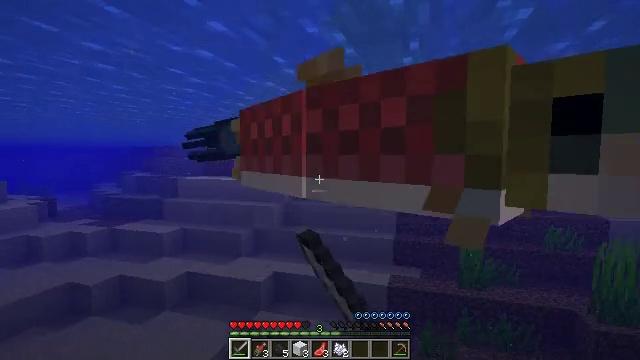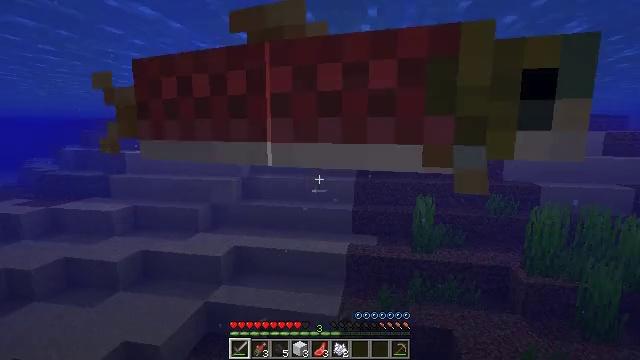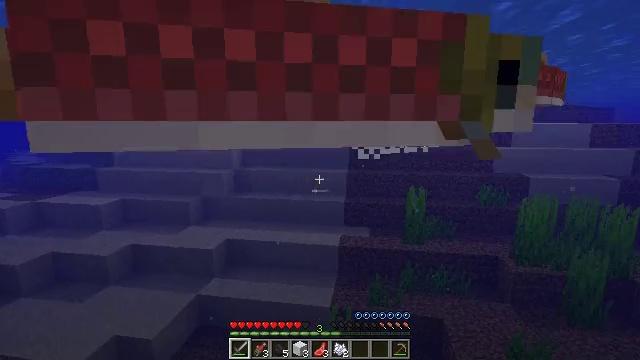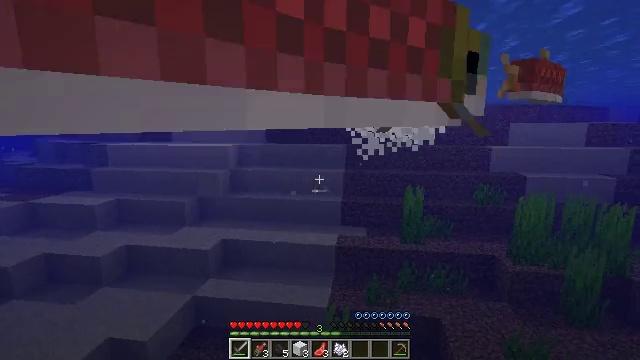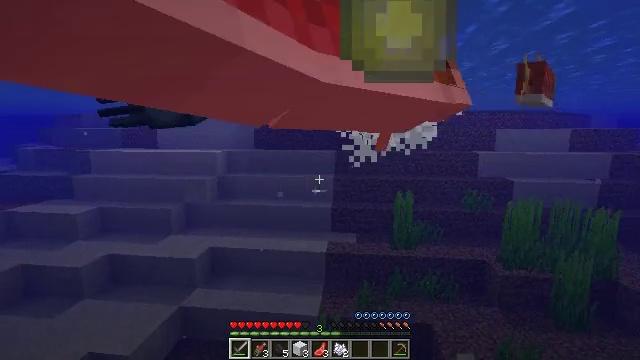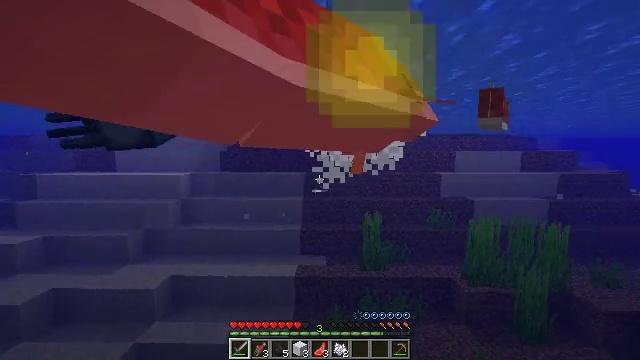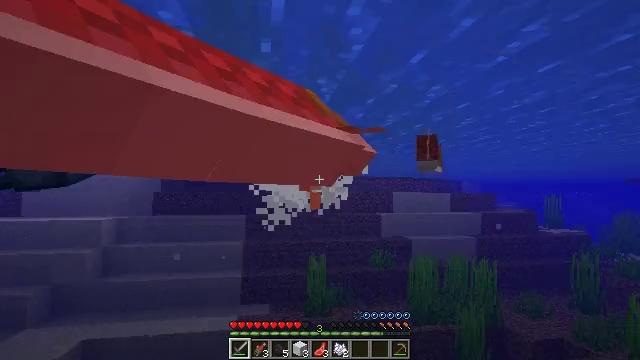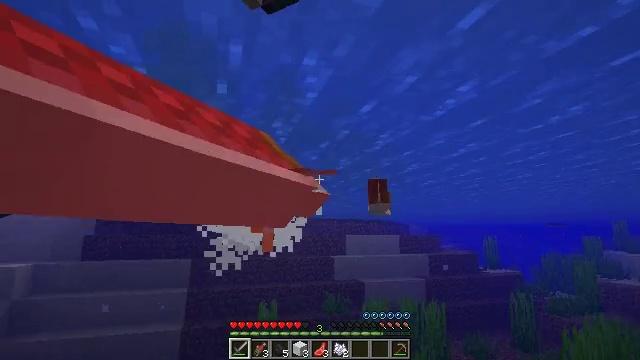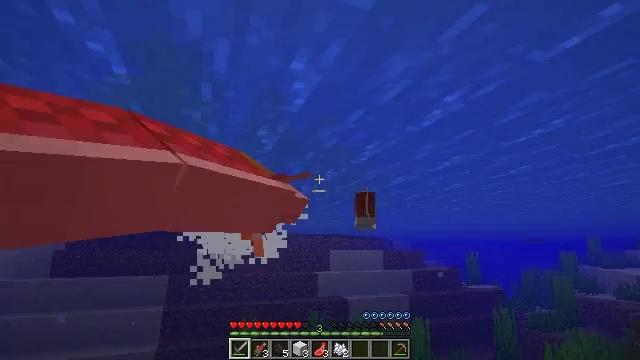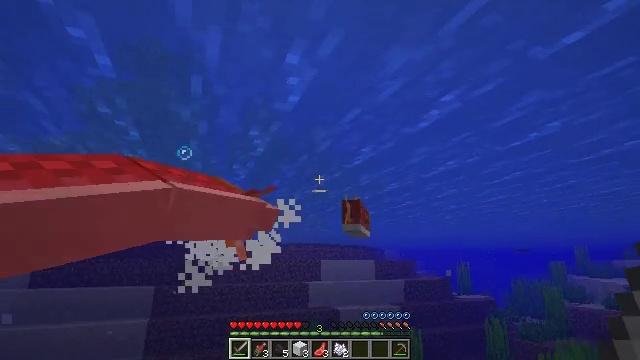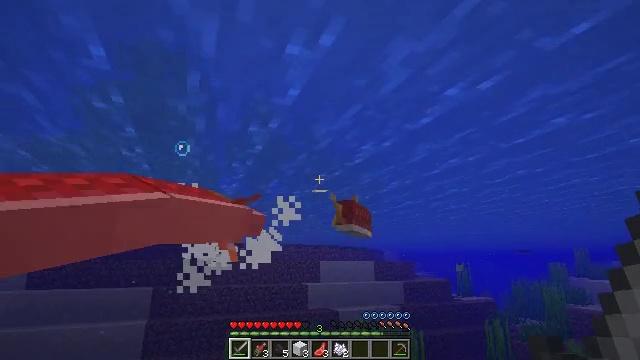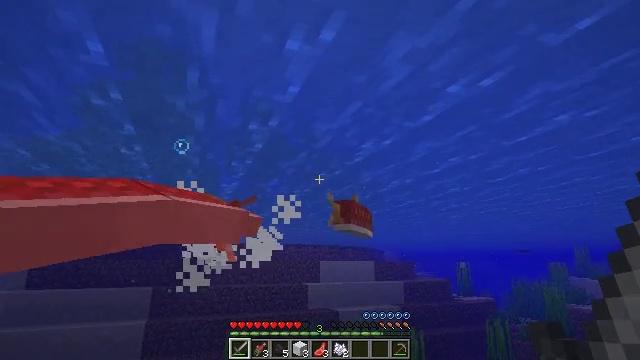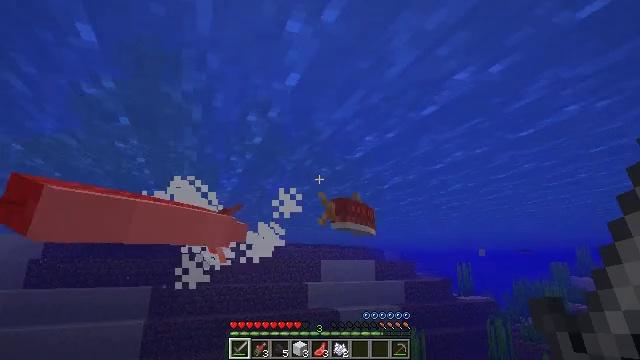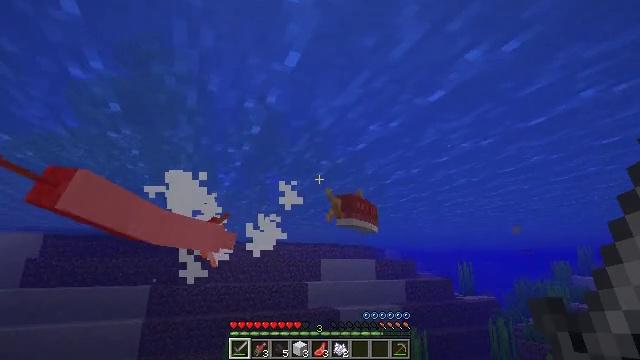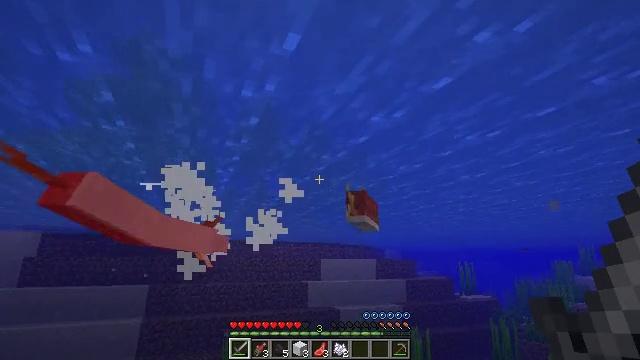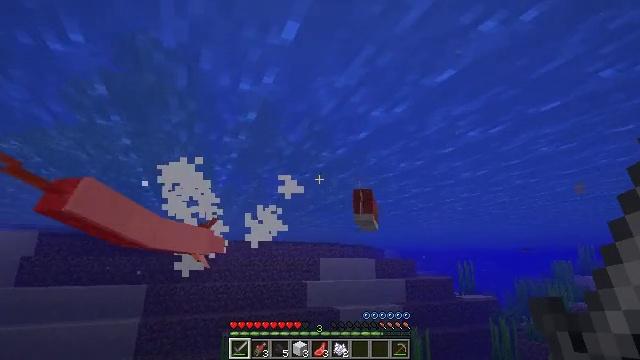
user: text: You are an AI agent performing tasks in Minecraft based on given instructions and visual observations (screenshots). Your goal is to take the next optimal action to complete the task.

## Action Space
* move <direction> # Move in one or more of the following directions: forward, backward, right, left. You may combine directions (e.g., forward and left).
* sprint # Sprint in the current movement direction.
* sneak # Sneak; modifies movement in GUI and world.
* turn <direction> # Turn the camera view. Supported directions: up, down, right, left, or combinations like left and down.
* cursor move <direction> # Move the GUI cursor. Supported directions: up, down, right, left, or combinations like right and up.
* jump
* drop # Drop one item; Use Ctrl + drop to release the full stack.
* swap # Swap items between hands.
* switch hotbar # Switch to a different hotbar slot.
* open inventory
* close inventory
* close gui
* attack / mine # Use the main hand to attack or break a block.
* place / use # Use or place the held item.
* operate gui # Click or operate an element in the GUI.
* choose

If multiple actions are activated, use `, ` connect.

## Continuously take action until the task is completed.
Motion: motion action
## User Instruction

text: Hunt fish.
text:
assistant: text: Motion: move forward, turn right and down, attack / mine
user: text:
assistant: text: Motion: move forward, turn right and down
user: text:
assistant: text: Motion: move forward
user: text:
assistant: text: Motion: move forward, turn right and up
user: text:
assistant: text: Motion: move forward, turn right and up
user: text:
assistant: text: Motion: move forward, turn right and up
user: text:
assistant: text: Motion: move forward, turn right and up
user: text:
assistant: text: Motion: move forward, turn right and up
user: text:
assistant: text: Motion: move forward, turn right and up
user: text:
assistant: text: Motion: move forward
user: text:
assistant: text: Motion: move forward
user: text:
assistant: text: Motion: move forward
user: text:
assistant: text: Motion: move forward
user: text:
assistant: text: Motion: move forward
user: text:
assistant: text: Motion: move forward
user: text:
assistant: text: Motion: move forward, turn right
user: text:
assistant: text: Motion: move forward, turn right
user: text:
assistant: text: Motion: move forward, sprint
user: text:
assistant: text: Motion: move forward, sprint
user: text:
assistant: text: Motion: move forward, sprint
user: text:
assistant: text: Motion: move forward, sprint, turn right
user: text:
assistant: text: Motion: move forward, sprint, turn right and up
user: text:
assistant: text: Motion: move forward, turn right and up
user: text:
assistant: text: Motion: move forward
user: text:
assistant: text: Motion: move forward
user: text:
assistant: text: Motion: move forward
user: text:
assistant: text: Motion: move forward
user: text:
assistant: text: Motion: move forward
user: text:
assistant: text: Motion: move forward, turn up
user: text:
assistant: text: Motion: move forward, turn up